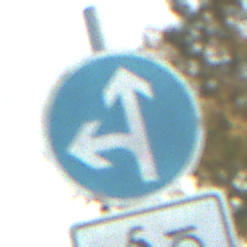
Verkehrszeichen: VorgeschriebeneFahrtrichtungGeradeausOderLinks
Zusatzzeichen unten: EinspurigeFahrzeugeFrei2
Umgebung: Outdoor, Urban
Tageszeit: MorningAfternoon
Wetter: PartlyCloudy
Licht: Natural
Jahreszeit: NotSpecified
Kontrast: LowContrast